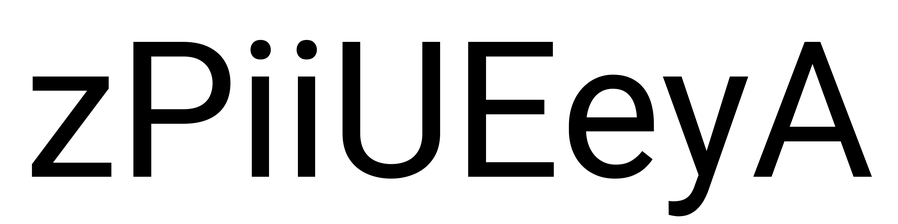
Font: Roboto_Regular